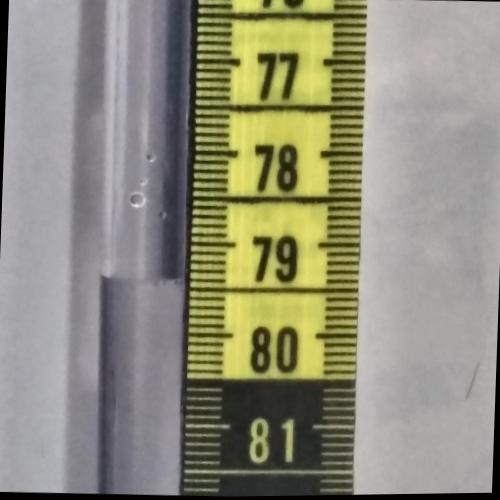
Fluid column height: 79.4 cm